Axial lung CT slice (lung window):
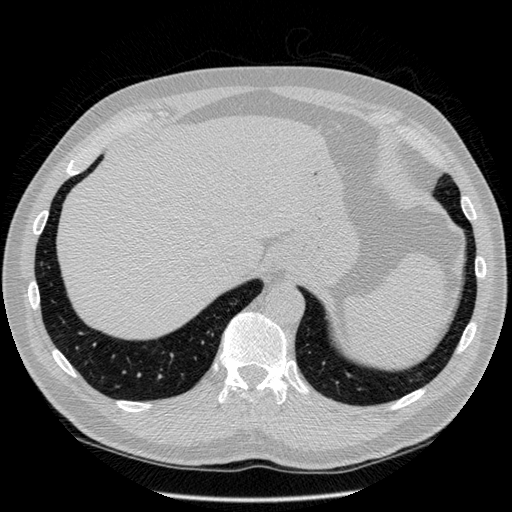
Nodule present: no